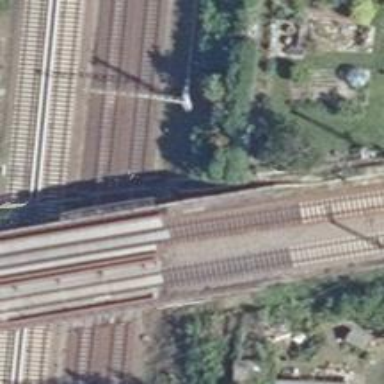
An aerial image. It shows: Railway with electrified contact lines.